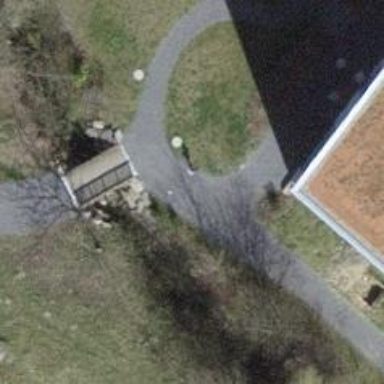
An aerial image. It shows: Paved path.